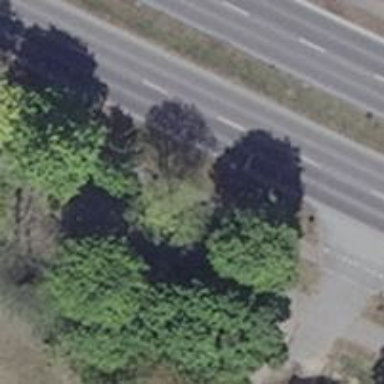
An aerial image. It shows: Row of deciduous broadleaved trees.